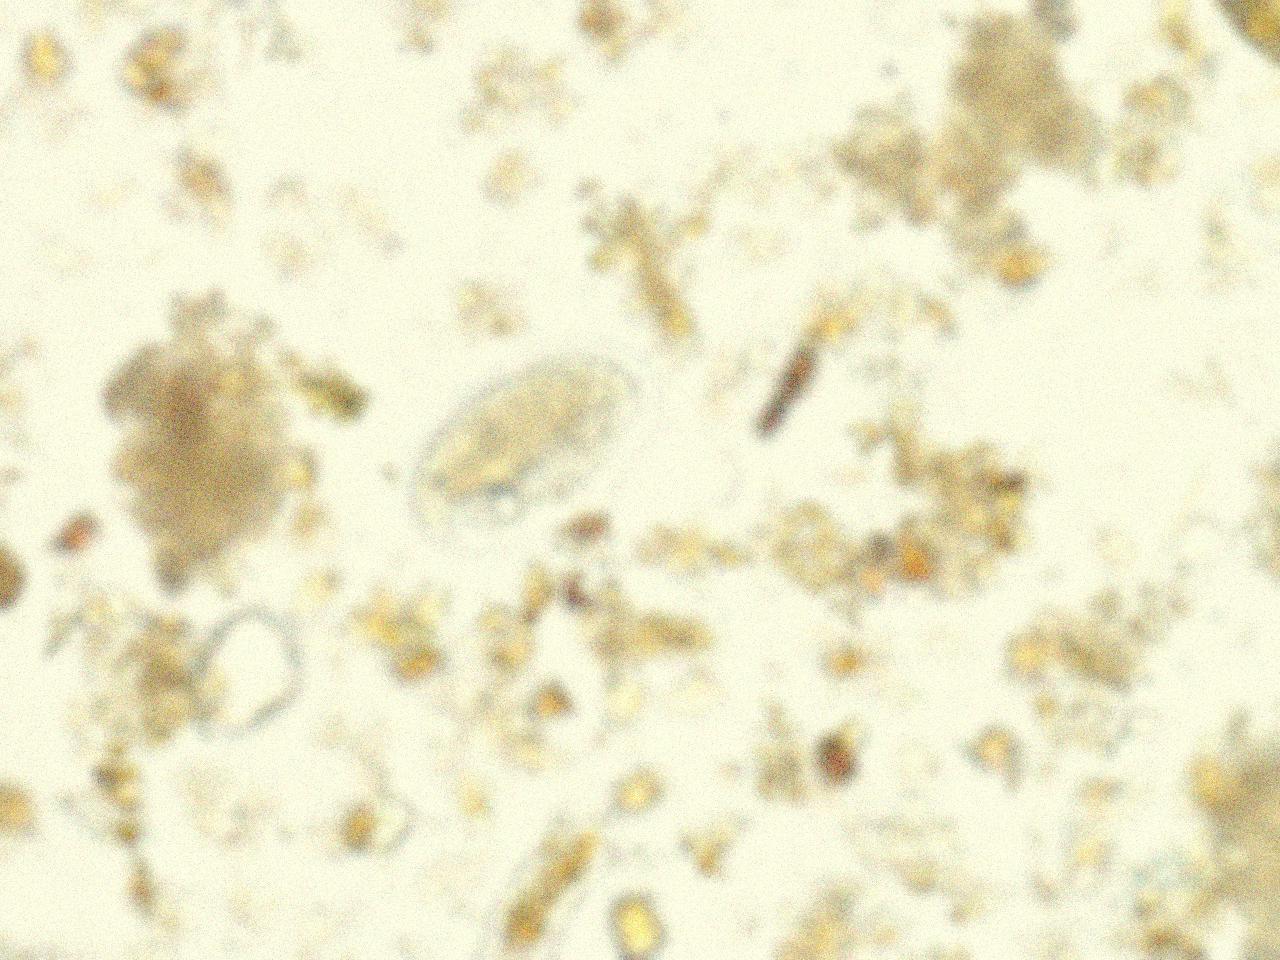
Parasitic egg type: Hookworm egg